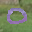
Label: 0